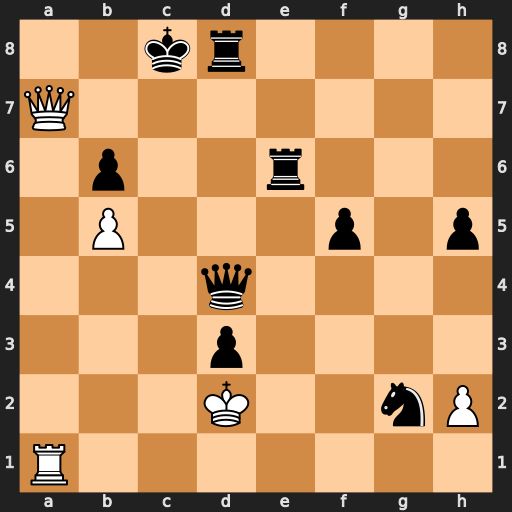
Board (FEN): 2kr4/Q7/1p2r3/1P3p1p/3q4/3p4/3K2nP/R7
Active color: w
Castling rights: -
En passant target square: -
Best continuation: Rc1+ Qc5 Rxc5+ bxc5 b6 Rxb6 Qxb6